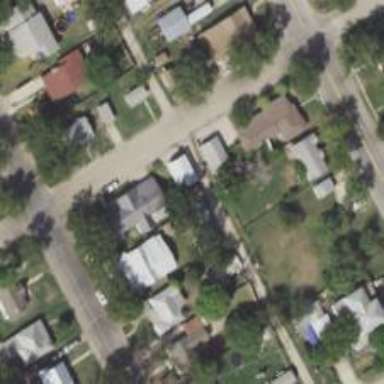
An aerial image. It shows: Alley classified as service road.